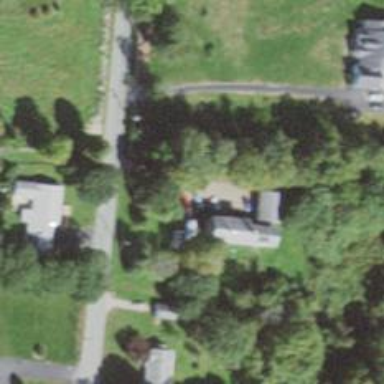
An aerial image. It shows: Residential driveway designated as service road.